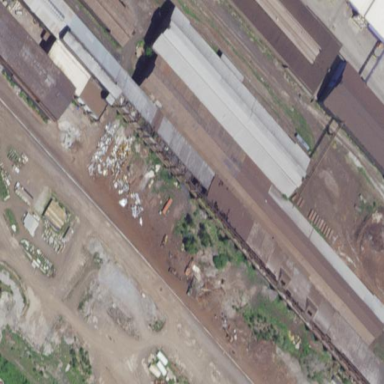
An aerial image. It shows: Industrial building.